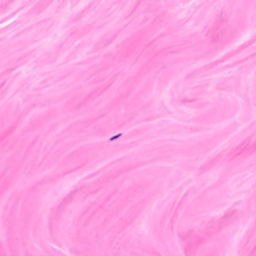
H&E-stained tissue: Breast